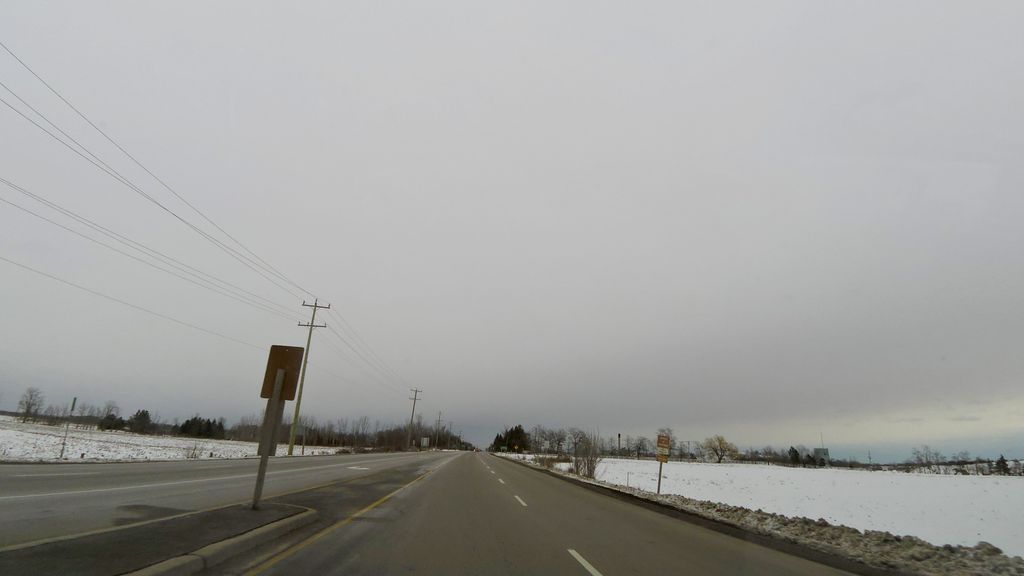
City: hamilton